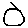
Label: circle